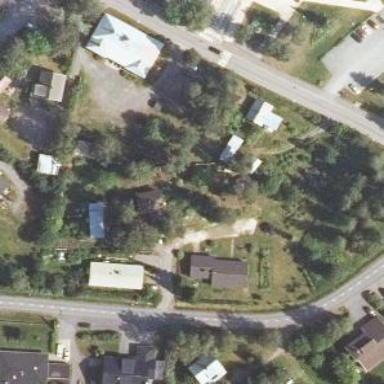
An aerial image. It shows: Community centre.